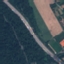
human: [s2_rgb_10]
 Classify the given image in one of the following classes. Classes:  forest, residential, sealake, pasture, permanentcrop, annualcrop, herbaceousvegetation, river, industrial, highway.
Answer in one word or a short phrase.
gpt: Highway